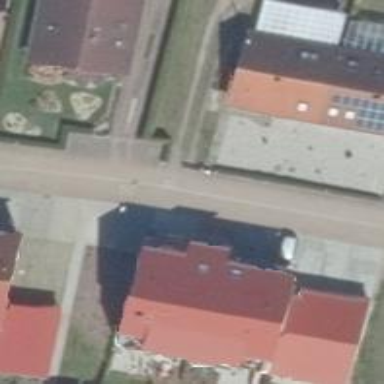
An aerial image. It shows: Residential road with no sidewalk.